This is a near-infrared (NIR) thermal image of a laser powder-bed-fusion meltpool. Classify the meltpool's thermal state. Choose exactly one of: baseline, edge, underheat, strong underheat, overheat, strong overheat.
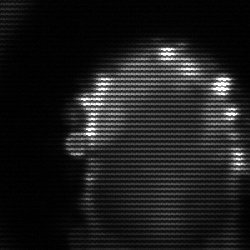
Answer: baseline